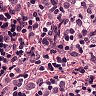
Metastatic tissue present: yes